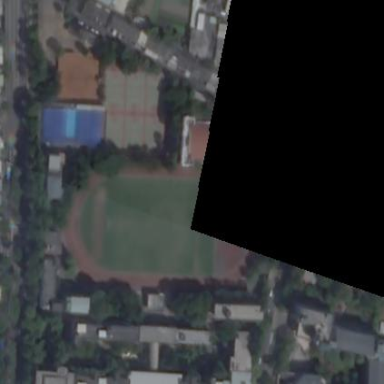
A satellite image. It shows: School.